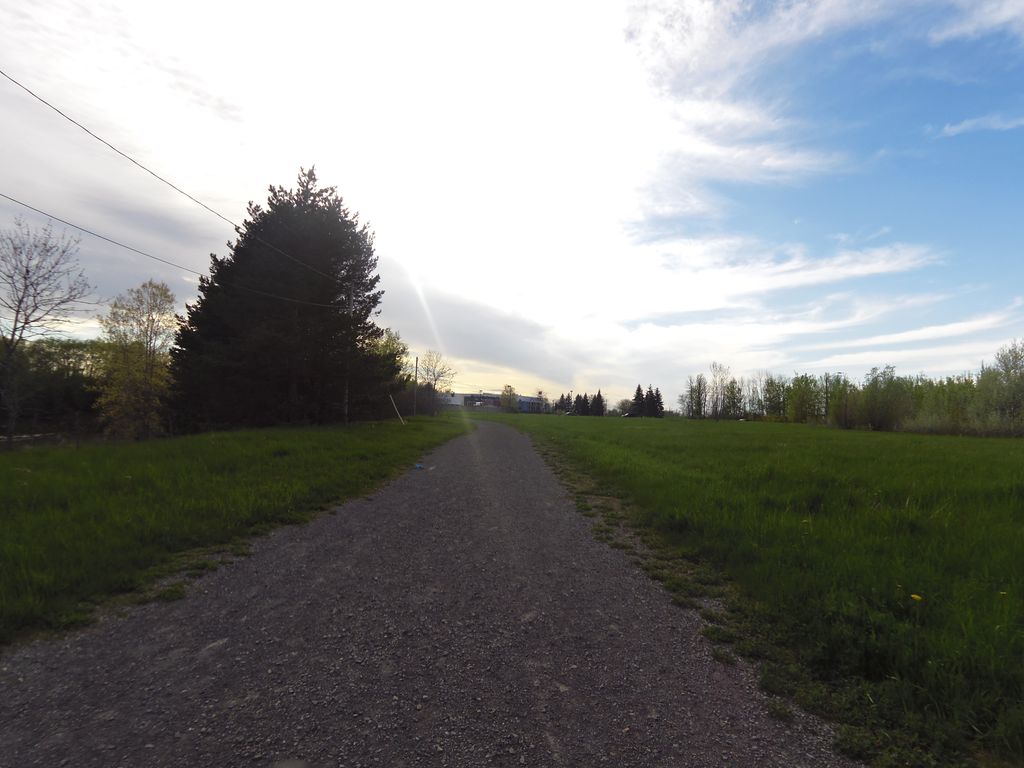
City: ottawa-gatineau